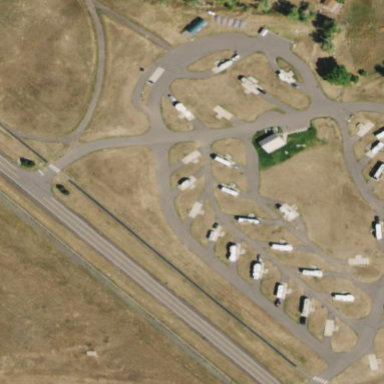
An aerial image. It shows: Campsite suitable for caravans.